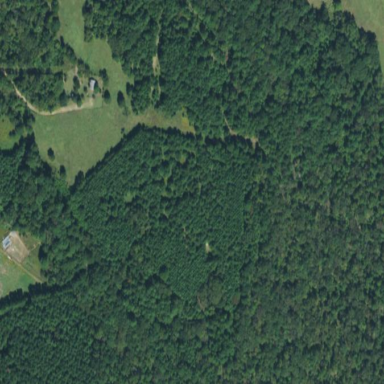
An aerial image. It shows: Woodland with evergreen needle-leaved trees.